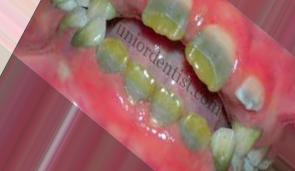
Condition: Tooth Discoloration